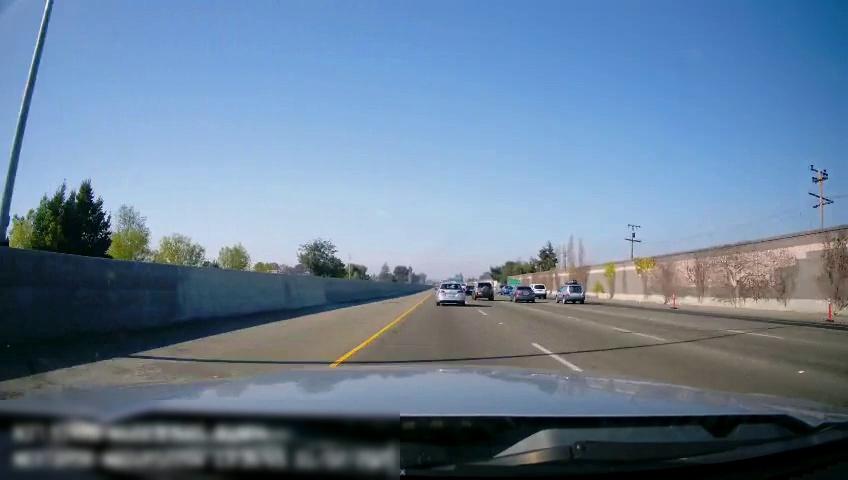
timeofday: Day
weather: Sunny
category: Drivable Space
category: Vehicles | Car
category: Vehicles | SUV
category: Vehicles | SUV
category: Vehicles | Car
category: Vehicles | SUV
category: Vehicles | Car
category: Vehicles | Car
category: Lanes | Current Lane
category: Lanes | Current Lane
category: Lanes | Alternate Lane
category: Lanes | Alternate Lane
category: Traffic | Signs